Question: I've followed the set instructions & everything works almost perfectly but the gallery controls are not displaying properly. The angle brackets for the prev & next buttons are not positioned correctly.
I've looked for CSS conflicts but could not find any, I tried removing all css other than blueimp-gallery.min.css.
Could I be useing the wrong characters? < and >
My HTML & a screen shot is below.
thanks
'''
<!DOCTYPE html>
<html>
<head>
<meta name="viewport" content="width=device-width, initial-scale=1.0">
<!-- Bootstrap -->
<link href="css/bootstrap.min.css" rel="stylesheet" media="screen" />
<link rel="stylesheet" href="css/blueimp-gallery.min.css">
<link href="http://netdna.bootstrapcdn.com/font-awesome/3.2.1/css/font-awesome.css" rel="stylesheet">
<link rel="stylesheet" href="css/styles.css" />
<link rel="stylesheet" href="css/sticky-footer.css" />
<!-- HTML5 shim and Respond.js IE8 support of HTML5 elements and media queries -->
<!--[if lt IE 9]>
<script src="../../assets/js/html5shiv.js"></script>
<script src="../../assets/js/respond.min.js"></script>
<![endif]-->
</head>
<body>
<div id="wrap">
<div class="container">
<nav class="navbar navbar-default" role="navigation">
<!-- Brand and toggle get grouped for better mobile display -->
<div class="navbar-header">
<button type="button" class="navbar-toggle" data-toggle="collapse" data-target=".navbar-ex1-collapse">
<span class="sr-only">Toggle navigation</span>
<span class="icon-bar"></span>
<span class="icon-bar"></span>
<span class="icon-bar"></span>
</button>
<a class="navbar-brand" href="index.html"><img src="logo.png" alt="aka knits logo" class="logo"/></a>
</div>
<!-- Collect the nav links, forms, and other content for toggling -->
<div class="collapse navbar-collapse navbar-ex1-collapse">
<ul class="nav navbar-nav">
<li><a href="index.html">home</a></li>
<li><a href="about.html">about</a></li>
<li class="active"><a href="gallery.html">gallery</a></li>
<li><a href="contact.html">contact</a></li>
</ul>
<ul class="nav navbar-nav pull-right nav-pills">
<!-- http://fortawesome.github.io/Font-Awesome/icons/#brand -->
<li><a href="#"><i class="icon-envelope icon-1x"></i></a></li>
<li><a href="#"><i class="icon-facebook icon-1x"></i></a></li>
<li><a href="#"><i class="icon-twitter icon-1x"></i></a></li>
<li><a href="#"><i class="icon-linkedin icon-1x"></i></a></li>
<li><a href="#"><i class="icon-google-plus icon-1x"></i></a></li>
</ul>
</div><!-- /.navbar-collapse -->
</nav>
<!-- The Gallery as lightbox dialog, should be a child element of the document body -->
<div id="blueimp-gallery" class="blueimp-gallery">
<div class="slides"></div>
<h3 class="title"></h3>
<a class="prev"><</a>
<a class="next">></a>
<a class="close">x</a>
<a class="play-pause"></a>
<ol class="indicator"></ol>
</div>
<div id="links">
<a href="img/gallery/banana.jpg" title="Banana">
<img src="img/gallery/thumbnails/banana.jpg" alt="Banana">
</a>
<a href="img/gallery/apple.jpg" title="Apple">
<img src="img/gallery/thumbnails/apple.jpg" alt="Apple">
</a>
<a href="img/gallery/orange.jpg" title="Orange">
<img src="img/gallery/thumbnails/orange.jpg" alt="Orange">
</a>
</div>
</div>
</div>
<div id="footer">
<div class="container">
<p class="text-muted credit">Footer goes here with a <a href="#">Link</a> if required</p>
</div>
</div>
<!-- jQuery (necessary for Bootstrap's JavaScript plugins) -->
<script src="http://ajax.googleapis.com/ajax/libs/jquery/1.10.2/jquery.min.js"></script>
<script src="js/bootstrap.js"></script>
<script src="js/blueimp-gallery.min.js"></script>
<script>
document.getElementById('links').onclick = function (event) {
event = event || window.event;
var target = event.target || event.srcElement,
link = target.src ? target.parentNode : target,
options = {index: link, event: event},
links = this.getElementsByTagName('a');
blueimp.Gallery(links, options);
};
</script>
'''

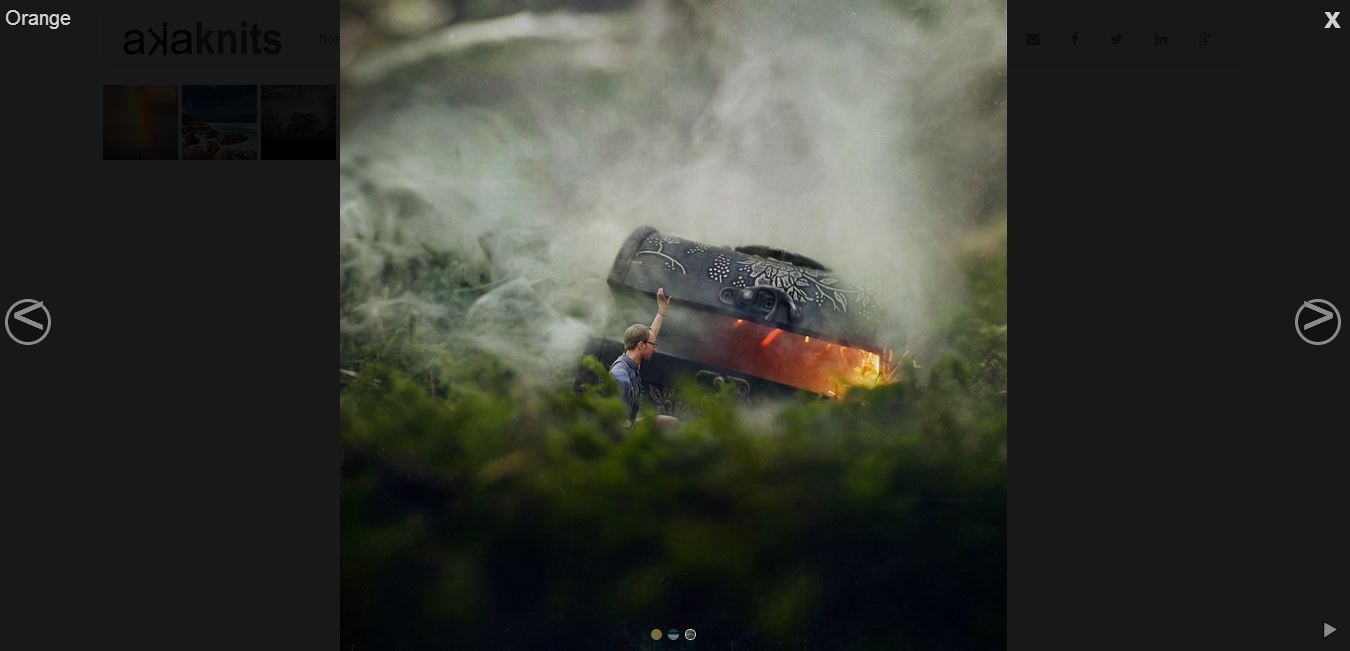
Answer: Yes, you are using the wrong characters. See: <URL> as you see the sign are a little smaller.
You will have to use:
close: '&times'
next: '&rsaquo;'
previous: '&lsaquo;'